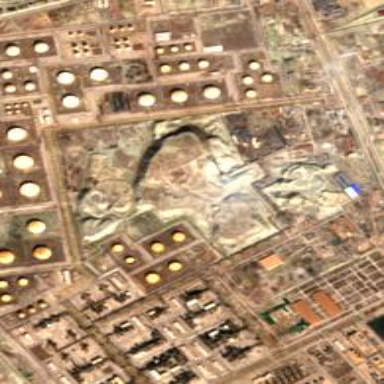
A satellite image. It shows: Industrial area with refinery.